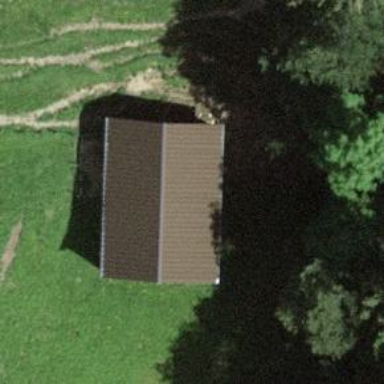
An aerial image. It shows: Gabled roof on farm auxiliary building.